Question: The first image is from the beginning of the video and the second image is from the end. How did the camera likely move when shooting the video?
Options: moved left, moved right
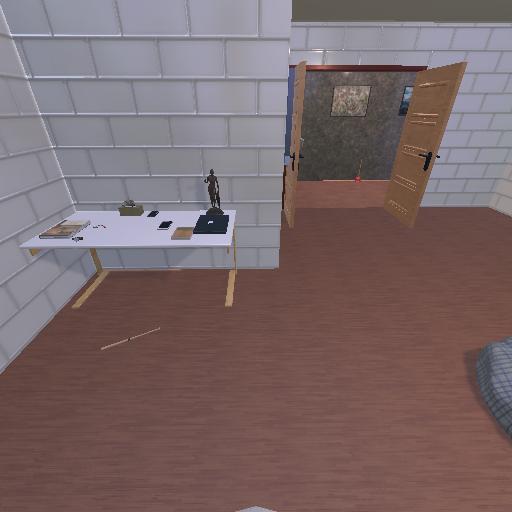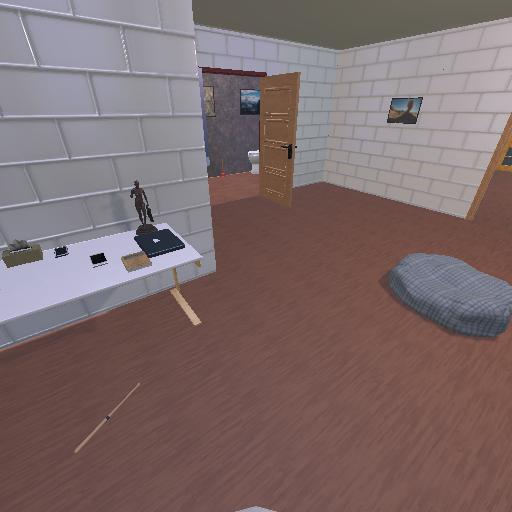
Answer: moved left